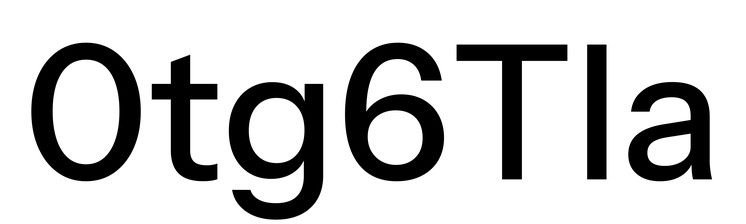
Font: InstrumentSans_Medium